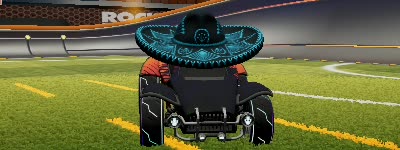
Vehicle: octane